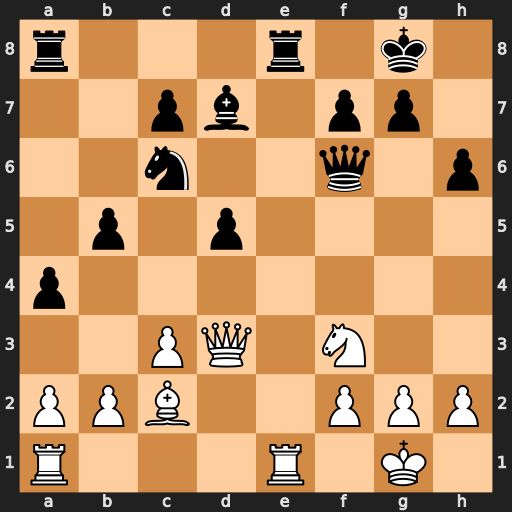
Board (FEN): r3r1k1/2pb1pp1/2n2q1p/1p1p4/p7/2PQ1N2/PPB2PPP/R3R1K1
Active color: w
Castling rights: -
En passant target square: -
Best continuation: Qh7+ Kf8 Qh8#